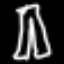
Label: pants